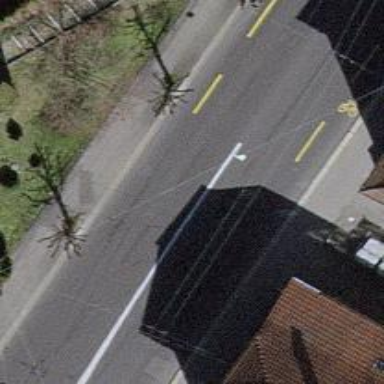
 there is cycle lane on both sides of the road."